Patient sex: M
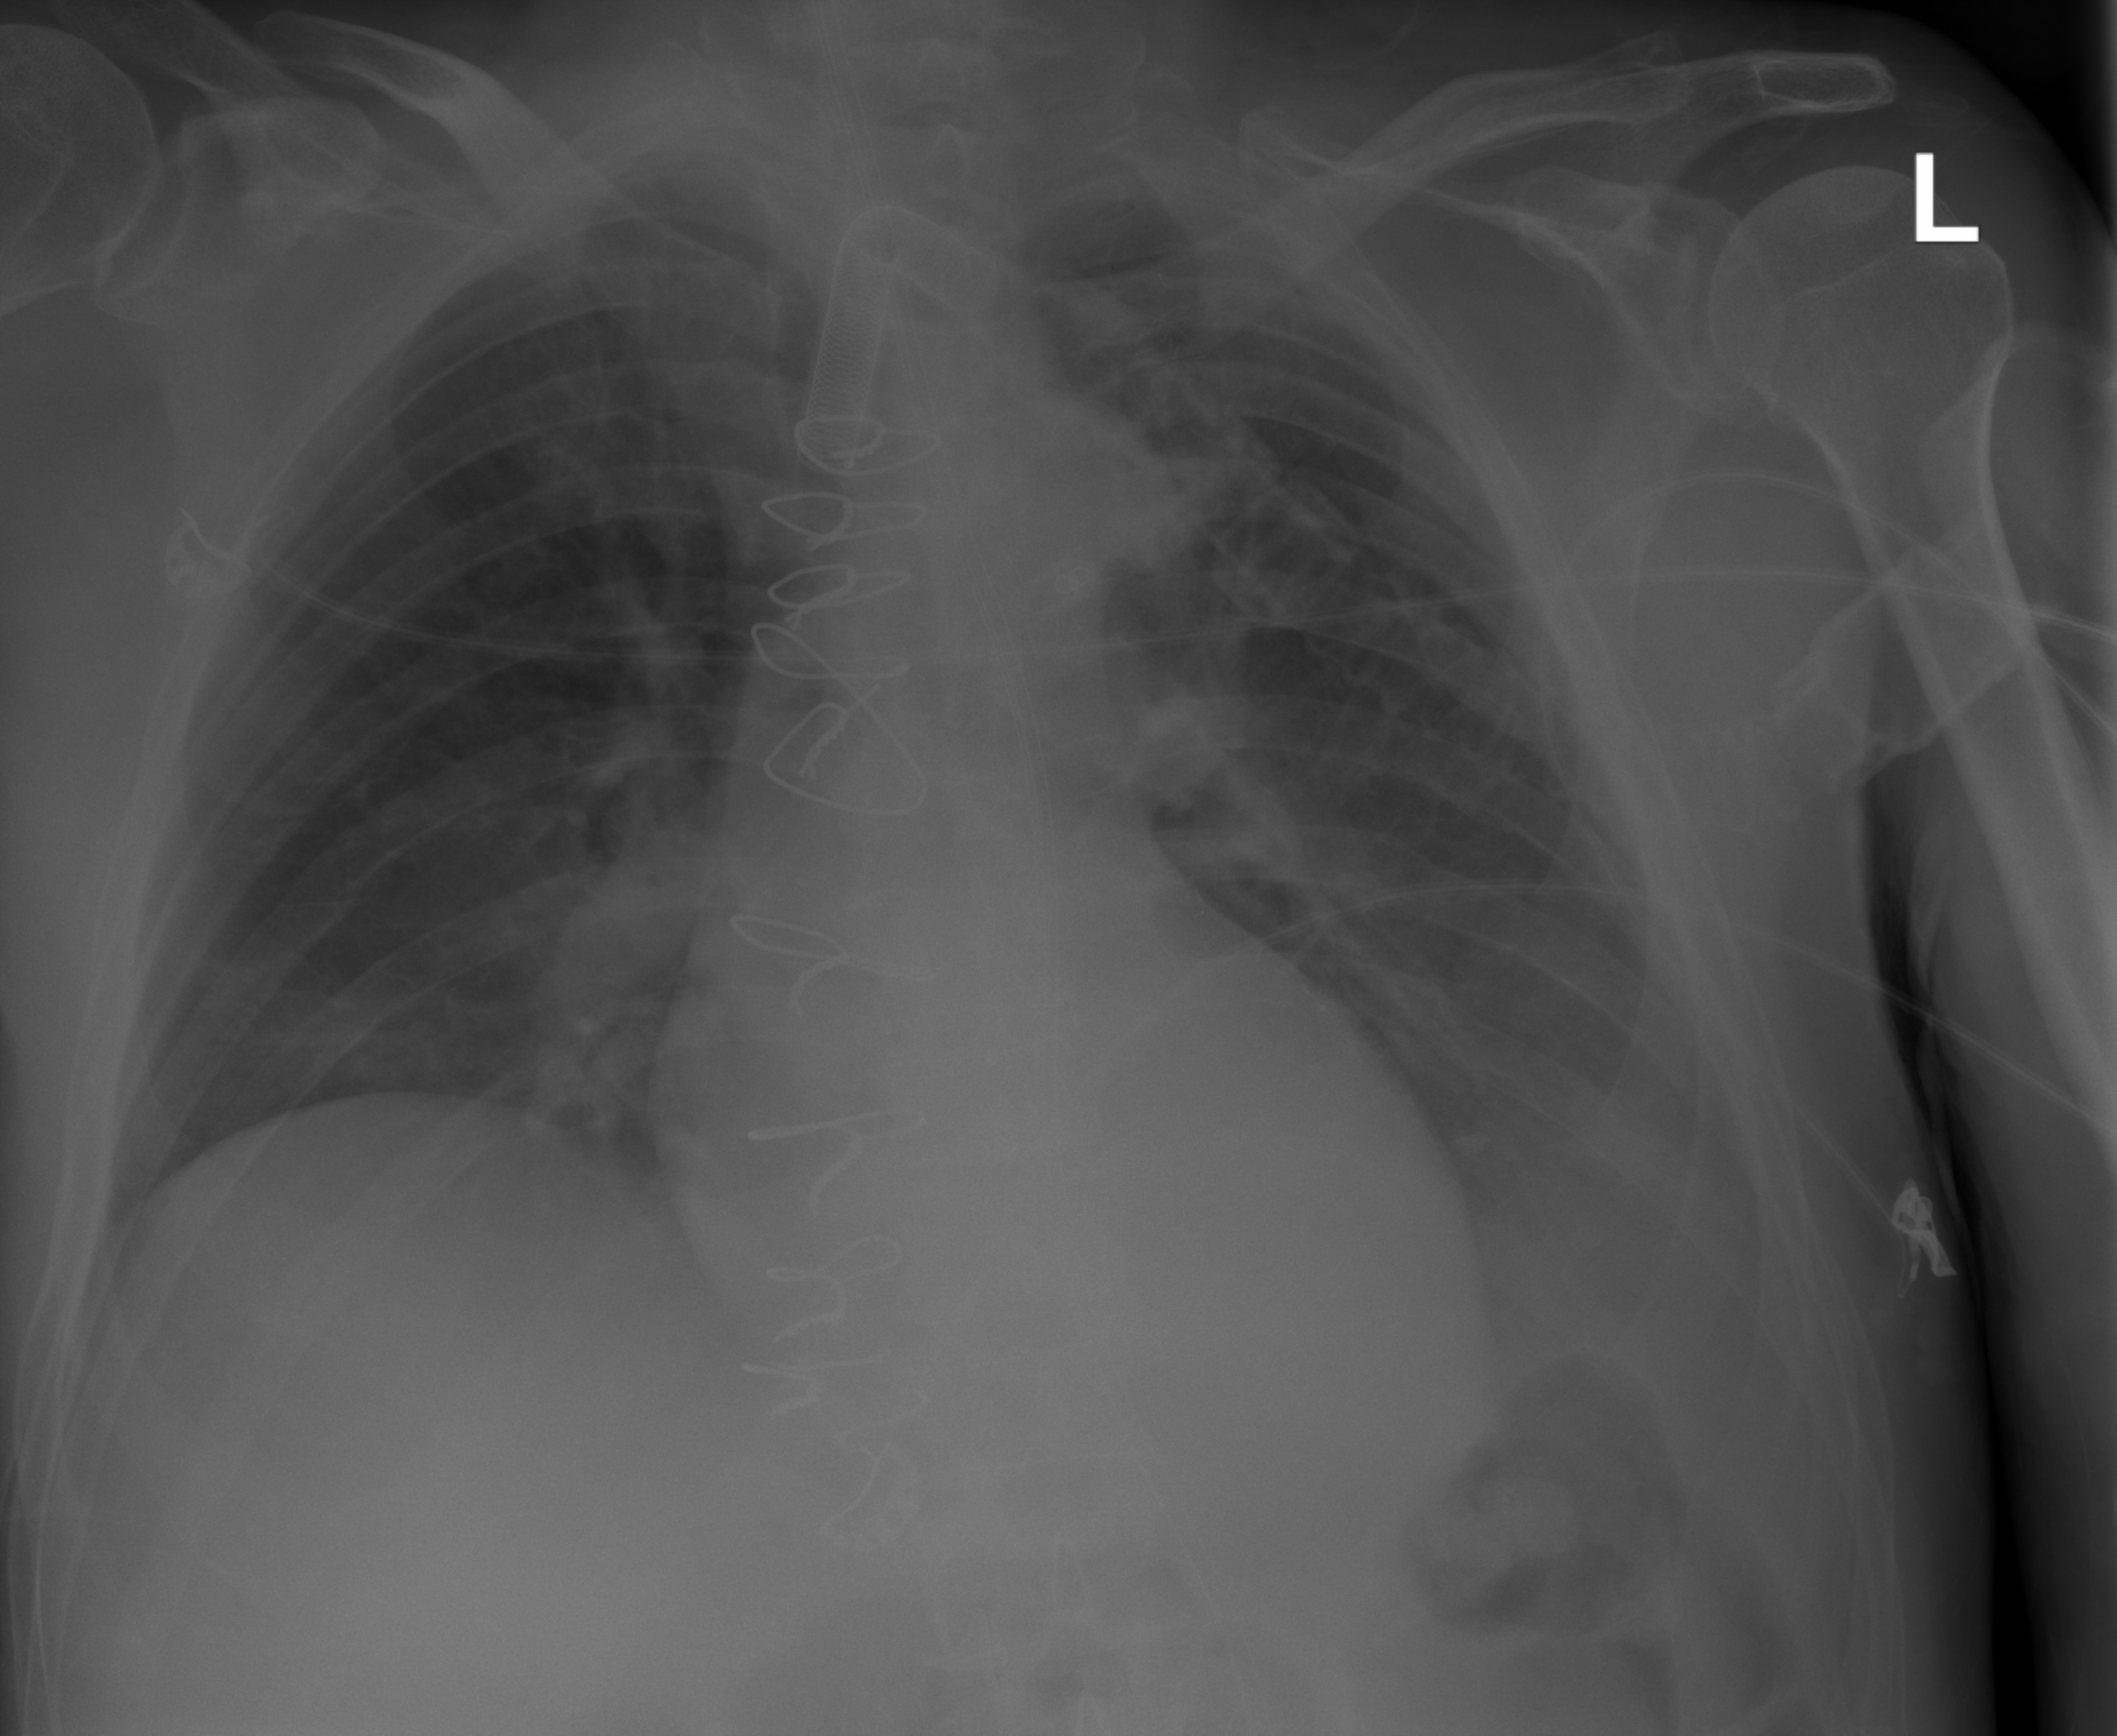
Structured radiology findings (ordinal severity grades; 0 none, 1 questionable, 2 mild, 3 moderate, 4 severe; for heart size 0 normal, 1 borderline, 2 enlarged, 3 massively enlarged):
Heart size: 2
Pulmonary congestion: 2
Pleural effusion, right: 0
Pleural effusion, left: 2
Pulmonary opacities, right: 2
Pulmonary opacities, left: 0
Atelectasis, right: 1
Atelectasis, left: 0